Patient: sex M, age 34
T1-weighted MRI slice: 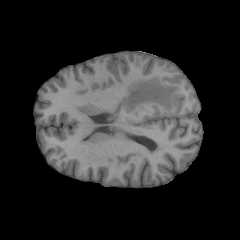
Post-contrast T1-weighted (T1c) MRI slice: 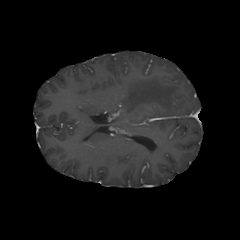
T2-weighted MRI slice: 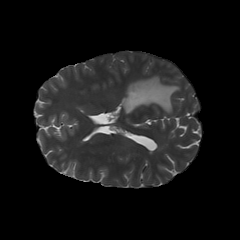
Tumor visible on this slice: yes
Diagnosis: Astrocytoma, IDH-mutant
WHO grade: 3